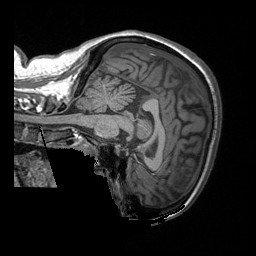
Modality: T1w
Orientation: sagittal
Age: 32
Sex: female
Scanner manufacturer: siemens
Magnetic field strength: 3 T
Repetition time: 1.64 s
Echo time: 0.00234 s